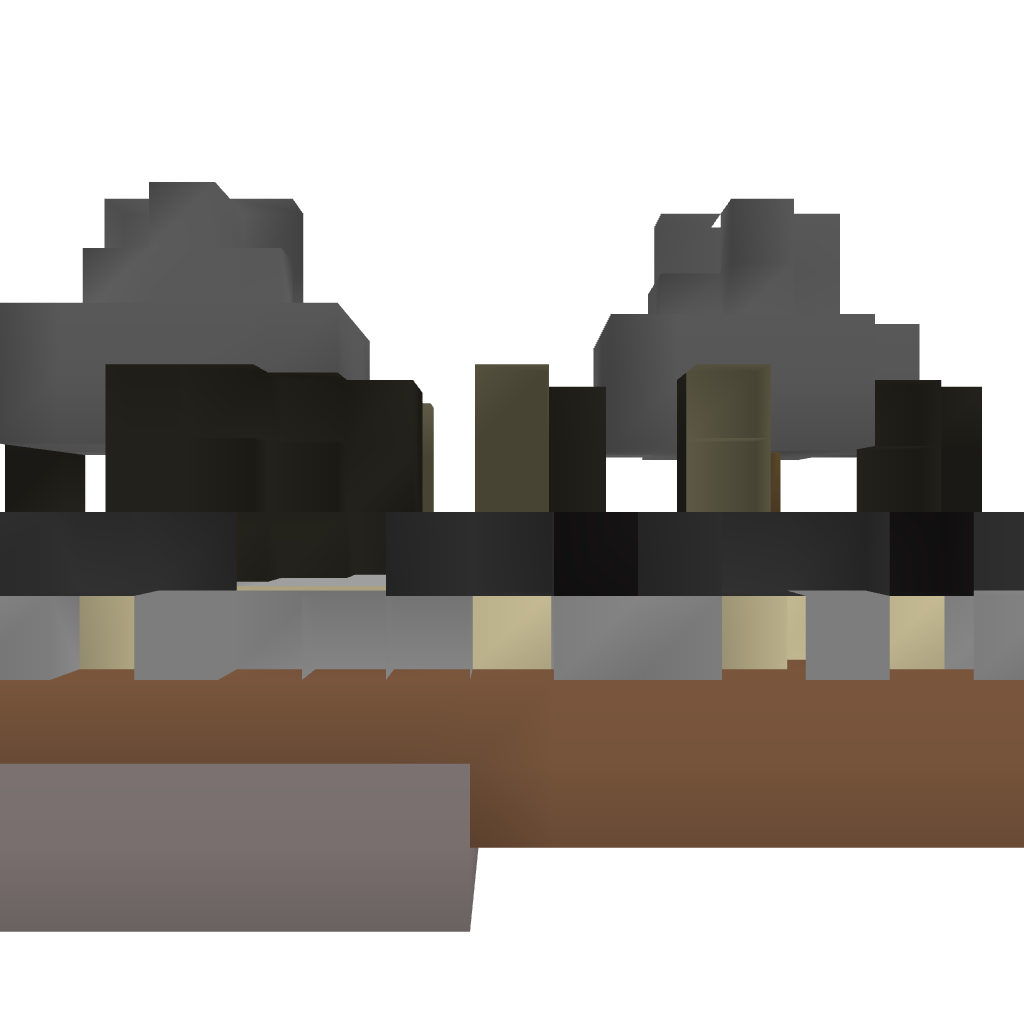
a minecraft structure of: Small Pond